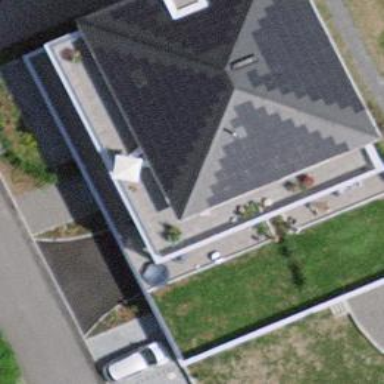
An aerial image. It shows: Solar power generator with photovoltaic panels.